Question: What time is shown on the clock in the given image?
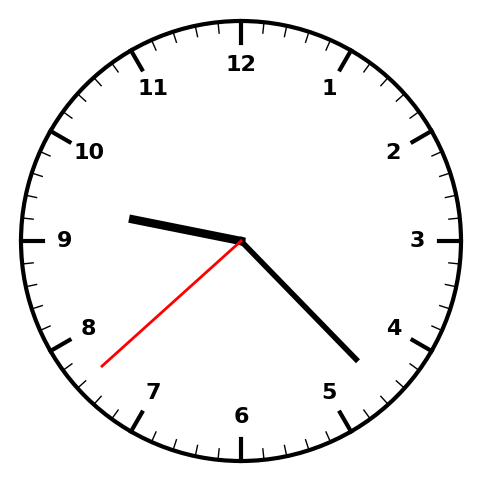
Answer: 09:22:38